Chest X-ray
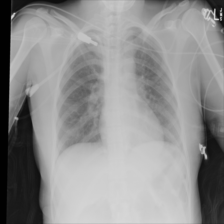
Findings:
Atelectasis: negative
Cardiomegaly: negative
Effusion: negative
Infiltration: negative
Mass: negative
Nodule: negative
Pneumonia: negative
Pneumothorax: negative
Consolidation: negative
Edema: negative
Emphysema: negative
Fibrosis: negative
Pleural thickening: negative
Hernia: negative